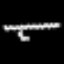
Label: squiggle